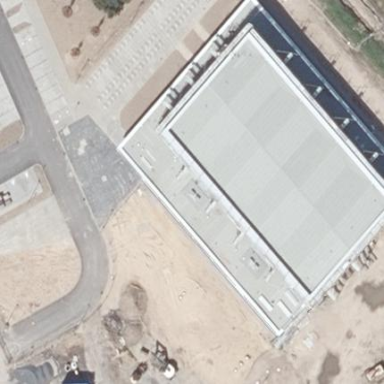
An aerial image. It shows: Sports centre with multi-sport focus. The facility includes sports hall.